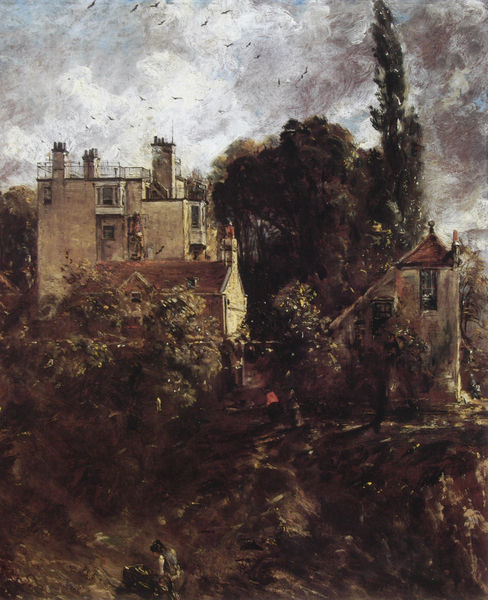
Titel: A Romantic House at Hampstead (The Grove)
Künstler: John Constable
Standort: Berlin
Institution: Neue Nationalgalerie
Schlagwörter: baum, berg, blau, felsen, gemälde, gewitter, himmel, laub, mann, vogel, wolken, bäume, grün, landschaft, ocker, ausschnitt, braun, fenster, frankreich, frau, grau, licht, schwarz, weiss, dach, gebäude, haus, rot, weg, wolke, beige, malerei, alt, mensch, häuser, hügel, pappel, vögel, wind, realismus, paar, anhöhe, kamin, kamine, schornstein, turm, zypressen, balkon, terrasse, italien, süden, abhang, berge, fels, dorf, dächer, giebel, schornsteine, violett, hof, oliv, sturm, regen, erker, schwalben, zypresse, gemäuer, villa, freiluftmalerei, plein air, barbizon, himel, flachdach, dachterrasse, däcger, realimsu, ün, ögel, abhsng